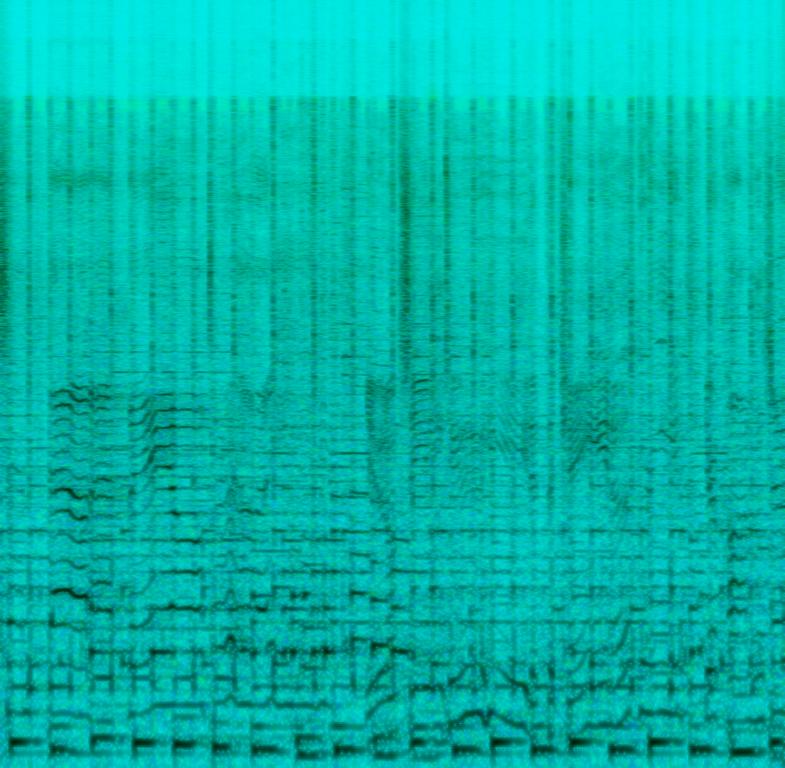
Bluegrass music featuring banjo, mandolin, acoustic guitar, upright bass, a simple chord progression and a fast tempo.